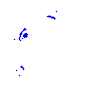
Particle: electron